Field crop: tomato
Growth stage: 1
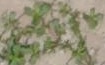
Species: portulaca